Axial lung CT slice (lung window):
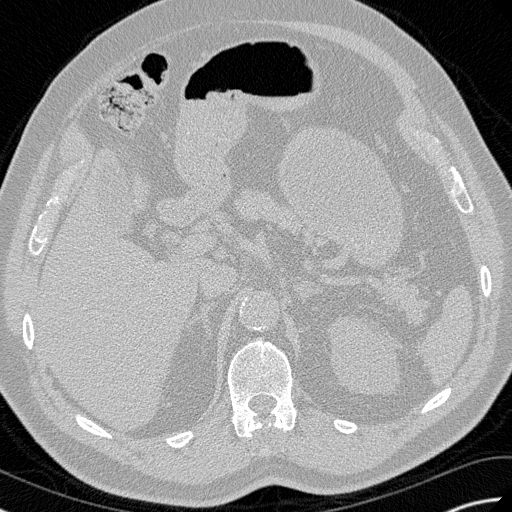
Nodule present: no